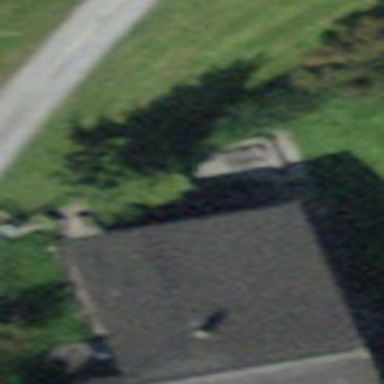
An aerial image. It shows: Residential building.